Question: I am taking the needed line from a text file containing lots of records. The following is an example:
'''
2021-01-30,14:08,16.3544,
'''
My code:
'''
with open('report.txt', 'r') as in_file:
stripped = (line.strip() for line in in_file)
lines = (line.split(',') for line in stripped if line)
lines = in_file.read().splitlines()
last_line = lines[-3]
print (last_line)
with open('log.csv', 'w') as out_file:
writer = csv.writer(out_file)
writer.writerow(('date', 'time','val'))
writer.writerows(last_line)
'''
Every time I put the values in the CSV file, and try to imported it, it is not done correctly. Every number is in a separate cell, see the inline picture:

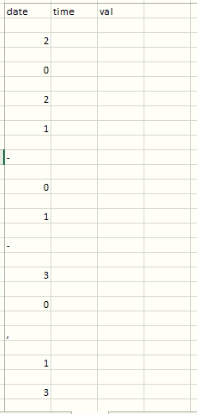
Answer: I believe you simply got a bit lost in the lines and trying to get it work. I took the liberty of renaming a few things, and using the 'writerow' method, in instead of 'writerows'.
'''
with open('report.txt', 'r') as in_file:
lines = [line.strip() for line in in_file]
records = [line.split(',') for line in lines if line != ""]
last = records[-1]
with open('/tmp/log.csv', 'w') as out_file:
writer = csv.writer(out_file)
writer.writerow(('date', 'time','val'))
writer.writerow(last)
'''
The code might be not exactly what you need, but at least it writes the record correctly.
The problem you were experiencing is that 'writerows' was writing '2,0,2,0,-..' to your file, since you were passing a tuple of tuples.
The above would create a file, which would import probably like you want:
'''
date,time,val
2021-01-30,14:08,16.3544,
'''
If you want to write all records back (after updating them), you can do 'writer.writerows(records)'.